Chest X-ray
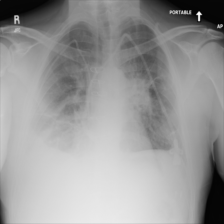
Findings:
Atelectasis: positive
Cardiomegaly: negative
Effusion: negative
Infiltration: negative
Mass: negative
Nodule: negative
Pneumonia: negative
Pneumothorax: negative
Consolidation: negative
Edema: negative
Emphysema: negative
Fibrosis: negative
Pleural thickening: negative
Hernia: negative